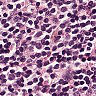
Metastatic tissue present: no